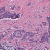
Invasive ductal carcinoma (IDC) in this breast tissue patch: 1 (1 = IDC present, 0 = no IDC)